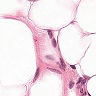
Metastatic tissue present: no